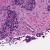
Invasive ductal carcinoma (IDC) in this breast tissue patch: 1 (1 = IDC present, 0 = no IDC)